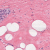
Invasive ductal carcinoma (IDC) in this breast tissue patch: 0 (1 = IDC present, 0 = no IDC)